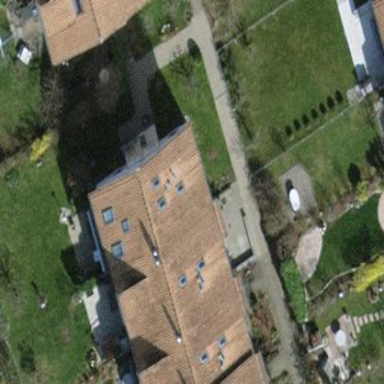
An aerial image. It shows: Terrace building.